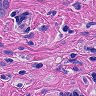
Metastatic tissue present: yes